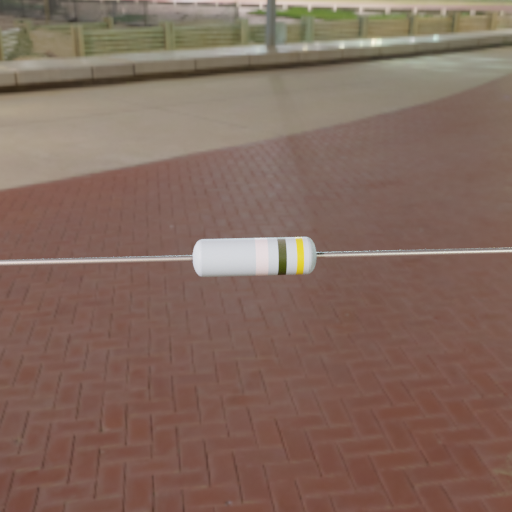
Resistor colour bands (in order): white, black, yellow